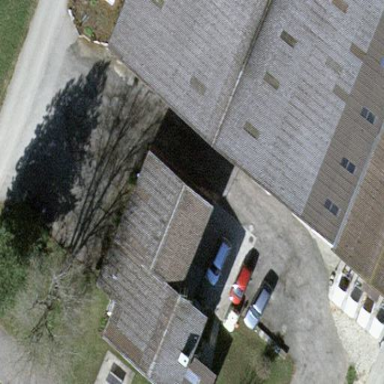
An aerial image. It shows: Farm building with saltbox roof shape.